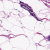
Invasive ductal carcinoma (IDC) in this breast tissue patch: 0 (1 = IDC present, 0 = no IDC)